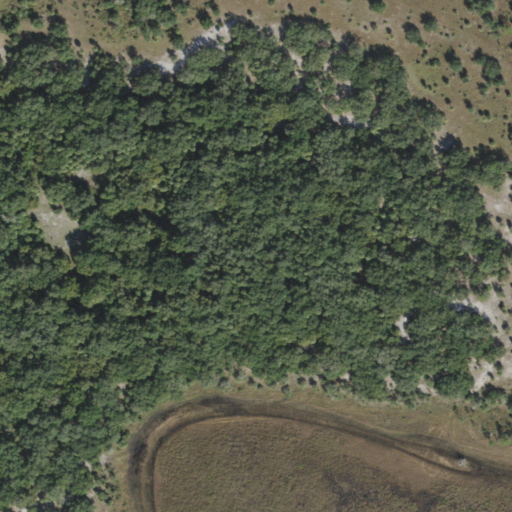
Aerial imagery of island in Florida named Sheep Hammock containing woody wetlands, pasture, and herbaceous wetlands